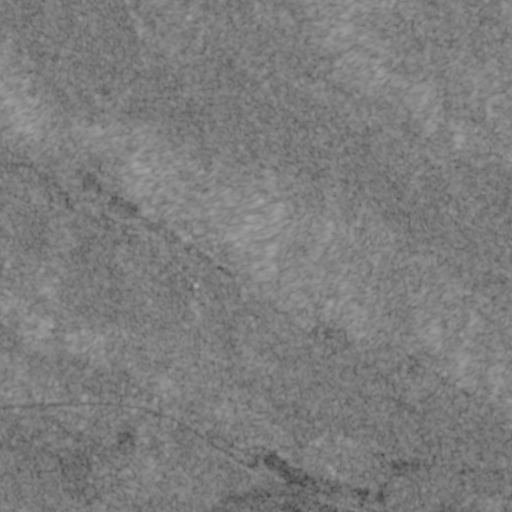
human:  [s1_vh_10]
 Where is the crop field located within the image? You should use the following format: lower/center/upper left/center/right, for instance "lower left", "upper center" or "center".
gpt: The crop field is located in the lower right of the image.
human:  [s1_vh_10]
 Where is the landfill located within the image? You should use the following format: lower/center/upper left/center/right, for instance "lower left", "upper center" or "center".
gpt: The landfill is located in the lower left of the image.
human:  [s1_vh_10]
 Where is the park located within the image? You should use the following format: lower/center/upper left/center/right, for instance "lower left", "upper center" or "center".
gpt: The park is located in the center of the image.
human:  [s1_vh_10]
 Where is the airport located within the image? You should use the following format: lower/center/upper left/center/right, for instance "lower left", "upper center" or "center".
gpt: There is no airport in the image.

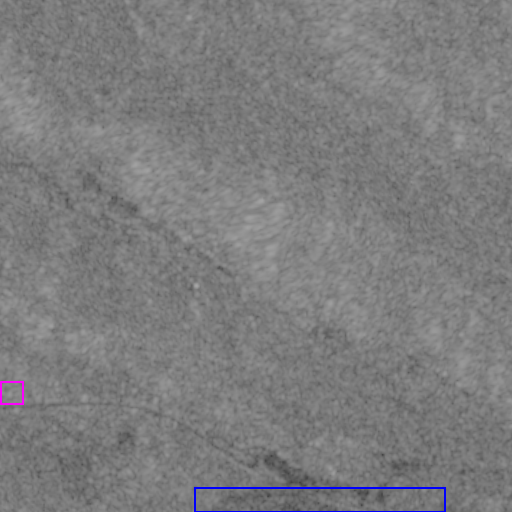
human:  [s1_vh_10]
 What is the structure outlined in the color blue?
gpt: The structure outlined in blue is a crop field.
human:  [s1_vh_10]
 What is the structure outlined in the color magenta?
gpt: The structure outlined in magenta is a landfill.
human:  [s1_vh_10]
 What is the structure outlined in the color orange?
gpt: There is no orange outline.